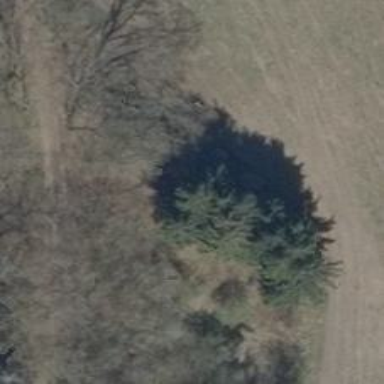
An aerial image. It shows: Hunting stand.